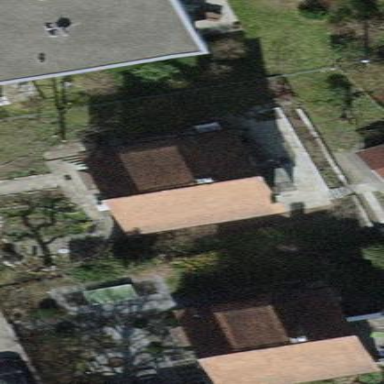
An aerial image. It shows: Building with tile roof.